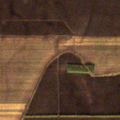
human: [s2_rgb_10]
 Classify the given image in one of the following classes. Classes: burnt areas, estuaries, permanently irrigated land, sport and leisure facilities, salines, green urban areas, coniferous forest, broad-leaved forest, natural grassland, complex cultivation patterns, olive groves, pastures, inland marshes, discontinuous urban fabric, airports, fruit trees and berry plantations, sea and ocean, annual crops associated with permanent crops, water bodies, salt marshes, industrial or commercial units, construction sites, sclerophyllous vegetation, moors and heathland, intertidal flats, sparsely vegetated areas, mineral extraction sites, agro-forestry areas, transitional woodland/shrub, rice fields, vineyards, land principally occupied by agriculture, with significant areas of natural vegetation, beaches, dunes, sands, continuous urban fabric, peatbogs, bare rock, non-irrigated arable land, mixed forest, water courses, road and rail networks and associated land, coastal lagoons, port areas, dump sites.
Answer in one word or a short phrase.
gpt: non-irrigated arable land